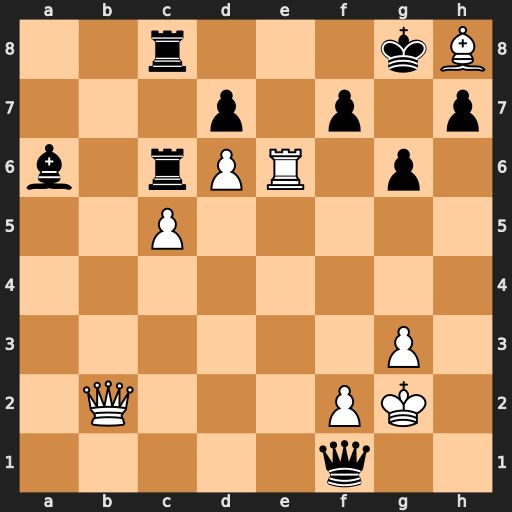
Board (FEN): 2r3kB/3p1p1p/b1rPR1p1/2P5/8/6P1/1Q3PK1/5q2
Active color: w
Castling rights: -
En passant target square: -
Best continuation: Kh2 Qxf2+ Qxf2